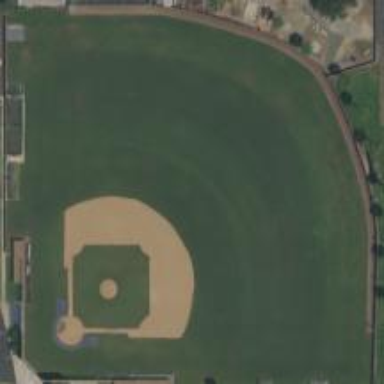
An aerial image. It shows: Baseball pitch for leisure and sports activities.